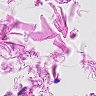
Metastatic tissue present: no